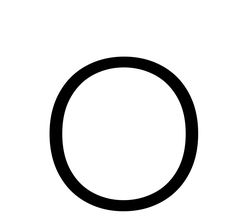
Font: Poppins-ExtraLight